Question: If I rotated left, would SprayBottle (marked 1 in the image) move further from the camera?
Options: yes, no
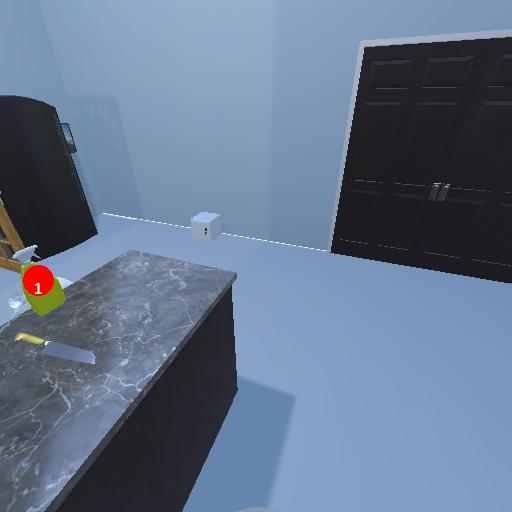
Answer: yes